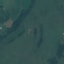
Land use / land cover class: Pasture